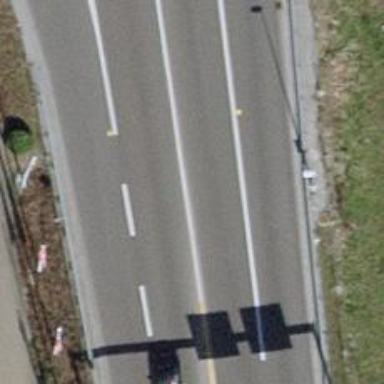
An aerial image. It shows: Asphalt road classified as primary highway.